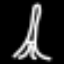
Label: The Eiffel Tower